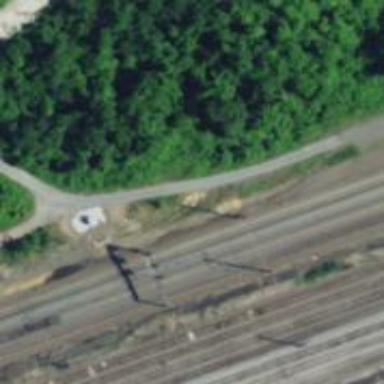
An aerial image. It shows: Railway track with contact line for electrification.